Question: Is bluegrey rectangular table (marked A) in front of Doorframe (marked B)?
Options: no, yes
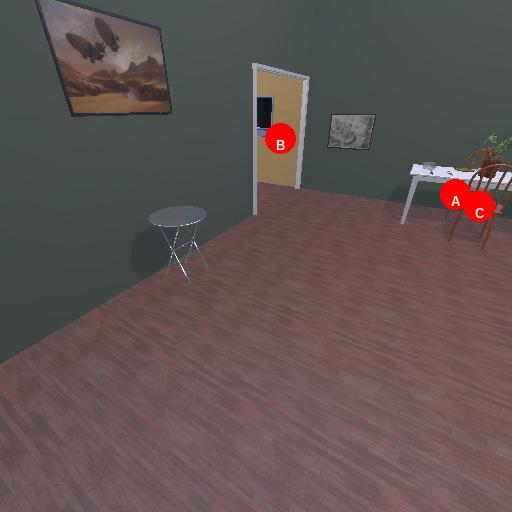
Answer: no